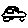
Label: car